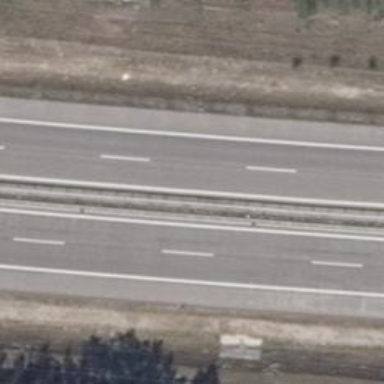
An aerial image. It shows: View of motorway.